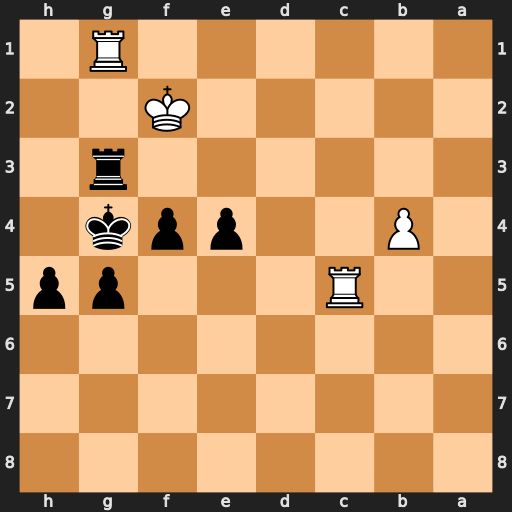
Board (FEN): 8/8/8/2R3pp/1P2ppk1/6r1/5K2/6R1
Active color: b
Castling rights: -
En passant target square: -
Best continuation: e3+ Kf1 e2+ Kxe2 Rxg1